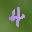
Label: 4